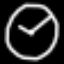
Label: clock